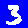
Digit: 3